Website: apple
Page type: customer-info-address
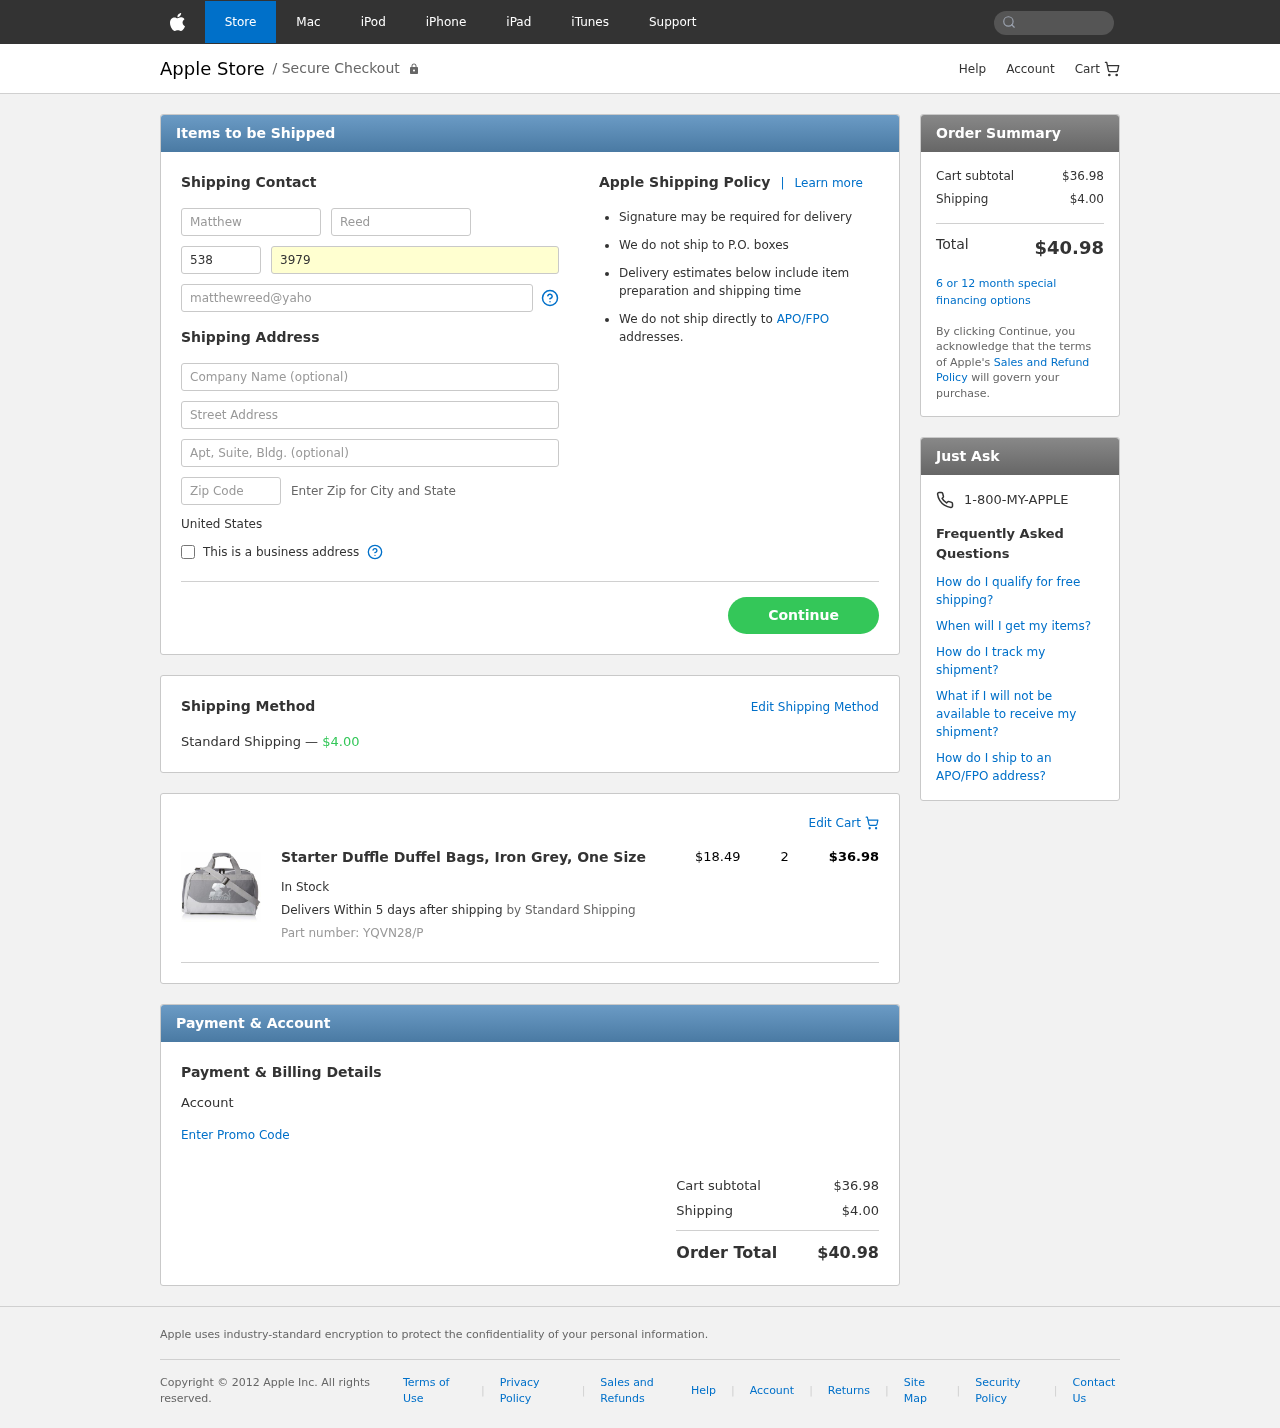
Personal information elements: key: PII_COUNTRY
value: United States
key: PII_FIRSTNAME
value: Matthew
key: PII_LASTNAME
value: Reed
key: PII_PHONE_AREA
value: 538
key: PII_PHONE_LINE
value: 3979
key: PII_EMAIL
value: matthewreed@yahoo.com
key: PII_COMPANY
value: Rice PLC
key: PII_STREET
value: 872 Lopez Freeway Apt. 070
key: PII_POSTCODE
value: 68041
Product elements: key: PRODUCT1_NAME
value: Starter Duffle Duffel Bags, Iron Grey, One Size
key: PRODUCT1_PRICE
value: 18.49
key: PRODUCT1_QUANTITY
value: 2
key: PRODUCT1_SKU
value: YQVN28/P
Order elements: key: ORDER_SHIPPING_COST
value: $4.00
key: ORDER_ITEM_TOTAL
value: $36.98
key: ORDER_SUBTOTAL
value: $36.98
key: ORDER_TOTAL
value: $40.98